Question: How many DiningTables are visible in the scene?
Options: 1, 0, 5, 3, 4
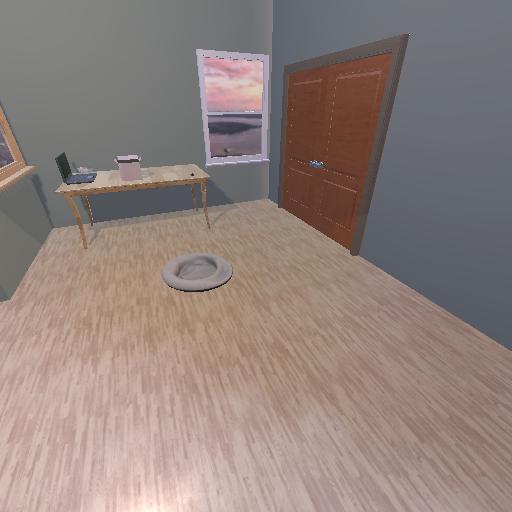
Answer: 1